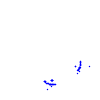
Particle: pion